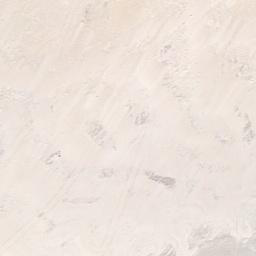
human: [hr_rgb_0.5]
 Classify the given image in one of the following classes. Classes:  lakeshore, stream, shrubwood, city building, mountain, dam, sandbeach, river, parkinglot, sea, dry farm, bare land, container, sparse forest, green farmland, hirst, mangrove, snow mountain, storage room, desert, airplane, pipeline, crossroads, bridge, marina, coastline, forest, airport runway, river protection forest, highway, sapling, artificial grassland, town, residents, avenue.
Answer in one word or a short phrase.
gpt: sandbeach